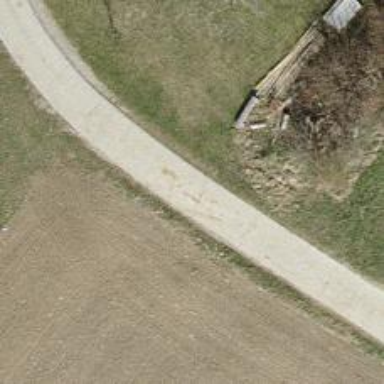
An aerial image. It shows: Concrete track with grade 1 tracktype.